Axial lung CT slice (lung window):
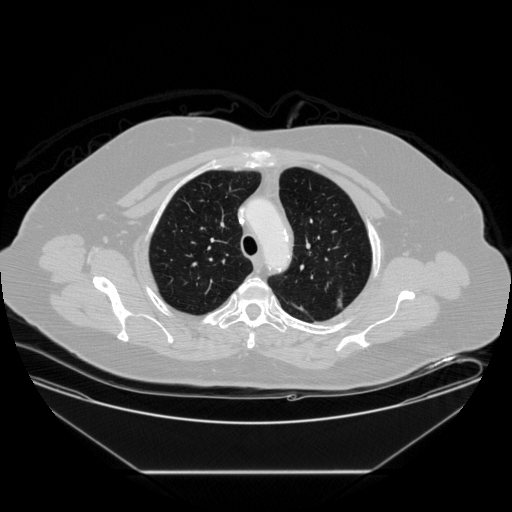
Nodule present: no